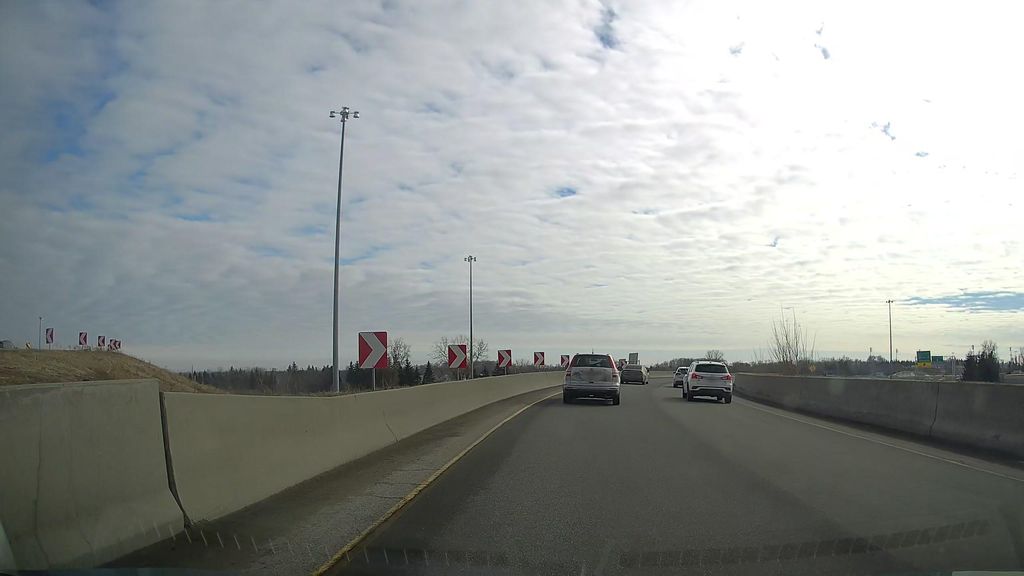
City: montreal